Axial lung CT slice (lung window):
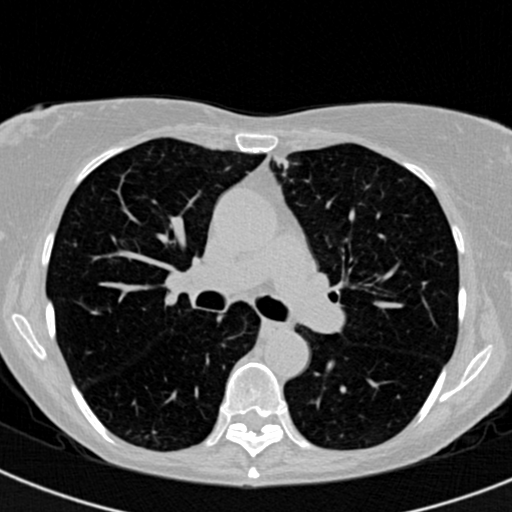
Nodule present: no